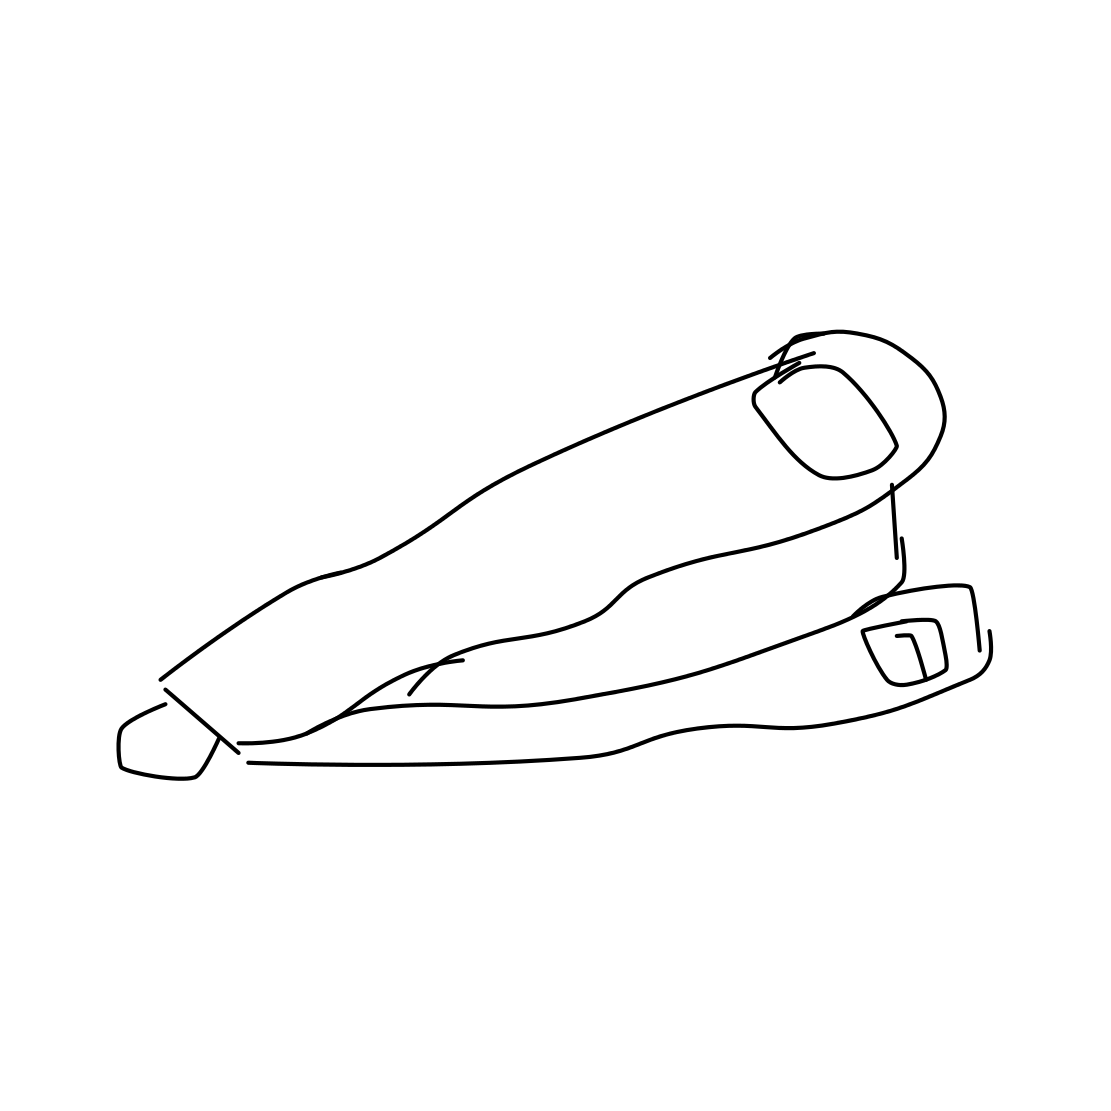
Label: stapler